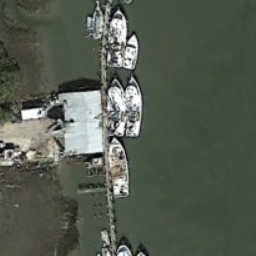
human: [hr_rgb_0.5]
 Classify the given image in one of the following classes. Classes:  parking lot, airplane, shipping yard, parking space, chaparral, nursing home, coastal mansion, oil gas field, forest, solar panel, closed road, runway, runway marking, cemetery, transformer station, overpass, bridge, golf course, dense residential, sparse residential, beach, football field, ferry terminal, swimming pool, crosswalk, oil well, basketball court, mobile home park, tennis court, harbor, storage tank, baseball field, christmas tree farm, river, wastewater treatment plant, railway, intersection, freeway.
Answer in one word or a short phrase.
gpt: ferry terminal